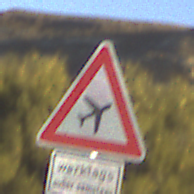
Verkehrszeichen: FlugbetriebLinks
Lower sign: ZeitangabenMitBeschraenkungAufWochentage7
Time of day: SunriseSunset
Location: Outdoor (Nature)
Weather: Clear
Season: NotSpecified
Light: Natural